Current action and preconditions to check: path_clear

Your task: For each precondition in the list above, predict whether it will hold at this action.

Consider the current scene as observed from the mobile robot's camera, and analyze the predicted future states of all dynamic agents (e.g., people, animals, vehicles, or any moving entities) within the NEXT SECOND.

IMPORTANT: Only answer "very likely" if you are absolutely certain—based on strong, clear evidence—that a dynamic agent will violate the precondition in the predicted future state. Do NOT answer "very likely" for unlikely, ambiguous, or low-probability risks.

Ask yourself for each precondition: Is there a high probability, with clear and convincing evidence, that the predicted future states of any dynamic agent will interfere with the predicted future state of the currently executing action within the NEXT SECOND, causing that precondition to fail?

Assess the risk level based on these predictions. Use "likely" or "very likely" if motions create a clear risk of interference.

Use "neutral" or "improbable" if agents are nearby but their predicted paths are clearly diverging or non-conflicting.

Failure Risk Categories: "very improbable", "improbable", "neutral", "likely", "very likely"

Answer Format: Output ONLY the probability_of_failure value from these categories: "very improbable", "improbable", "neutral", "likely", "very likely"

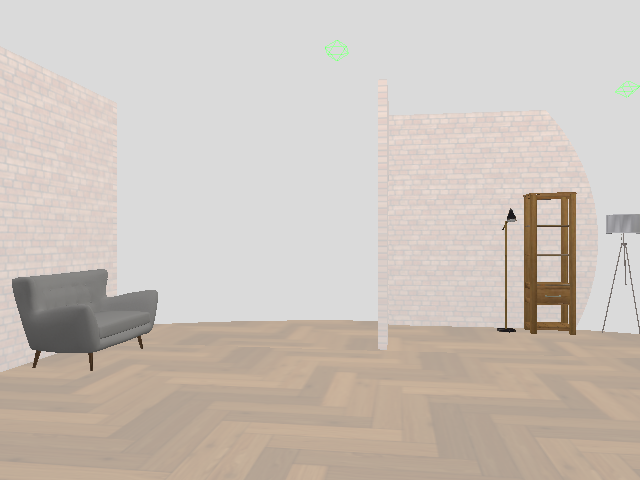

Answer: very improbable